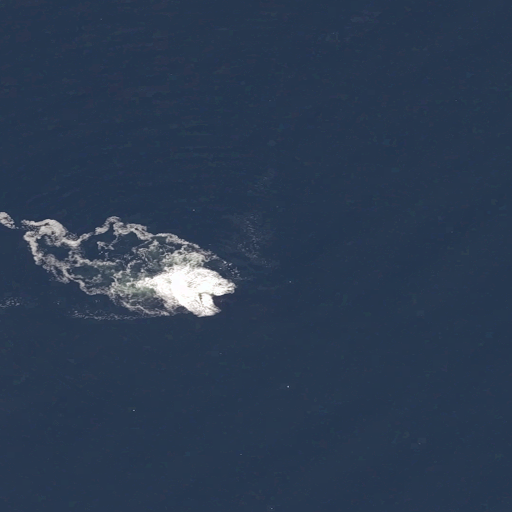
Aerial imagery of bar in Maine named Bold Dick containing only open water